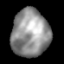
Tissue: lung
Cell type: Endothelial cells
Senescence score: 0.642
Nuclear area (px): 1746
Mean DAPI intensity: 145.3